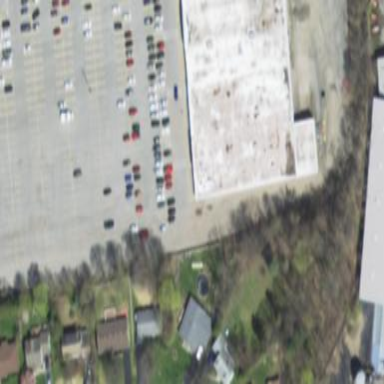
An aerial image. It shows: Retail building.